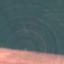
Land use / land cover: AnnualCrop